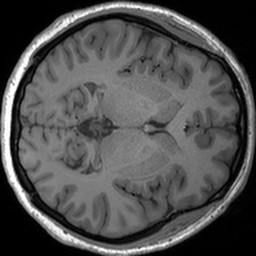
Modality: T1w
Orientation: axial
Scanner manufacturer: siemens
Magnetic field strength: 3 T
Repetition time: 1.54 s
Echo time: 0.00234 s